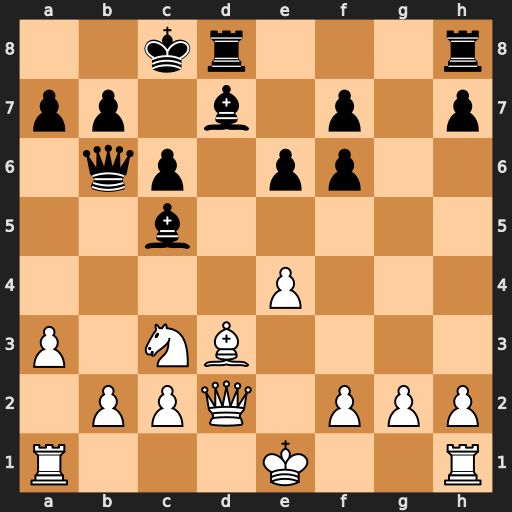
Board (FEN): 2kr3r/pp1b1p1p/1qp1pp2/2b5/4P3/P1NB4/1PPQ1PPP/R3K2R
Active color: w
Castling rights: KQ
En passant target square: -
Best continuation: Na4 Bxf2+ Qxf2 Qxf2+ Kxf2